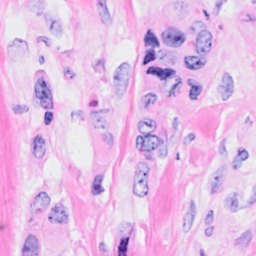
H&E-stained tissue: Breast